RGB frame:
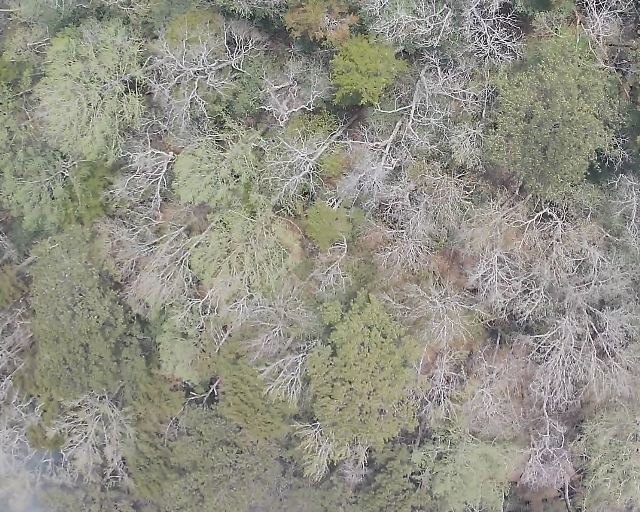
Thermal frame:
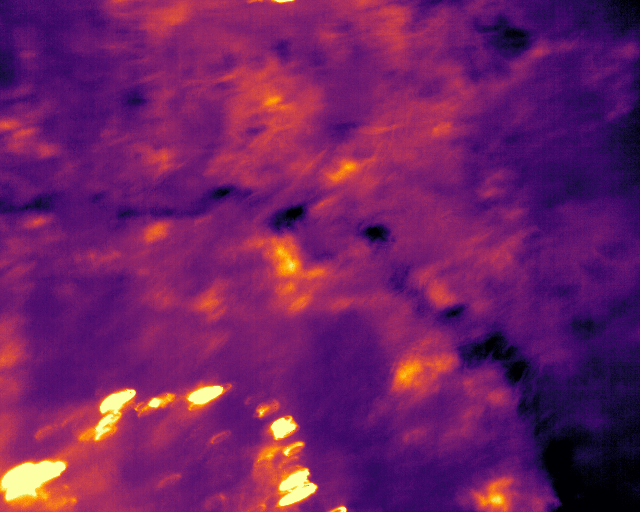
Captured: 2026-02-26 03:40:51
Pixels at or above 80 °C: 27 (fraction of frame: 8.23974609375e-05)